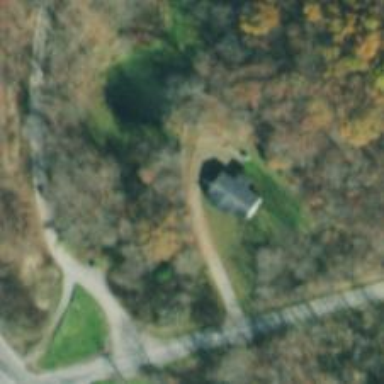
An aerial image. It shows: Driveway.